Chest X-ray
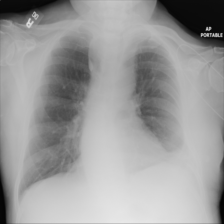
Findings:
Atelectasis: negative
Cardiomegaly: negative
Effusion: negative
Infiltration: negative
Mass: negative
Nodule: negative
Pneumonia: negative
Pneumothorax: negative
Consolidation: negative
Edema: negative
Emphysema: negative
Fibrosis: negative
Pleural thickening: negative
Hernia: negative